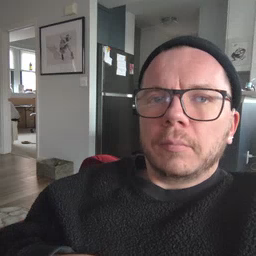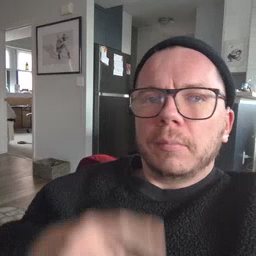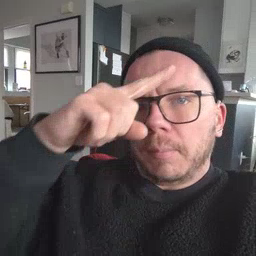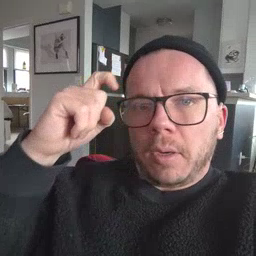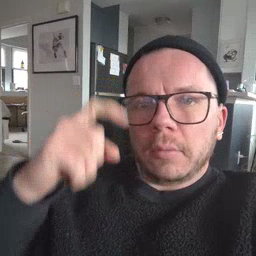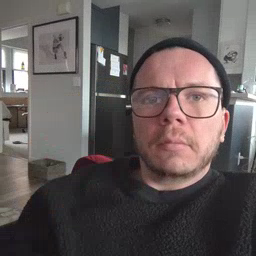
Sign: because